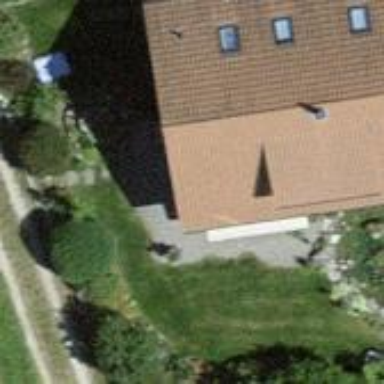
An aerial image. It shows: Residential building with gabled roof.